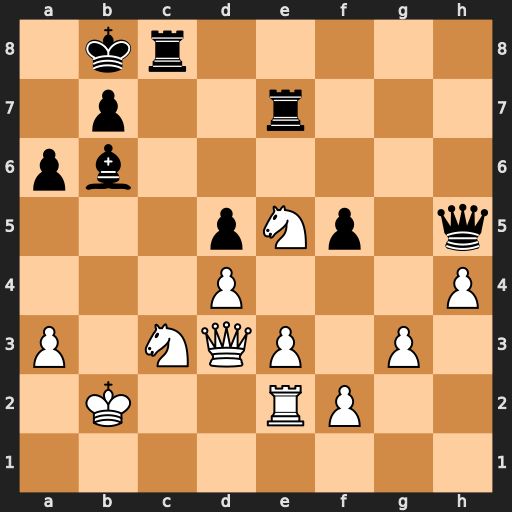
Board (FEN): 1kr5/1p2r3/pb6/3pNp1q/3P3P/P1NQP1P1/1K2RP2/8
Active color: w
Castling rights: -
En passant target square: -
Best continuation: Nxd5 Rxe5 dxe5